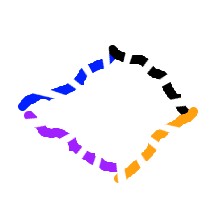
Shape: rhombus